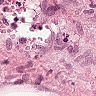
Metastatic tissue present: no